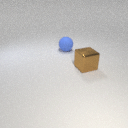
large brown metal cube to the right of large blue rubber sphere